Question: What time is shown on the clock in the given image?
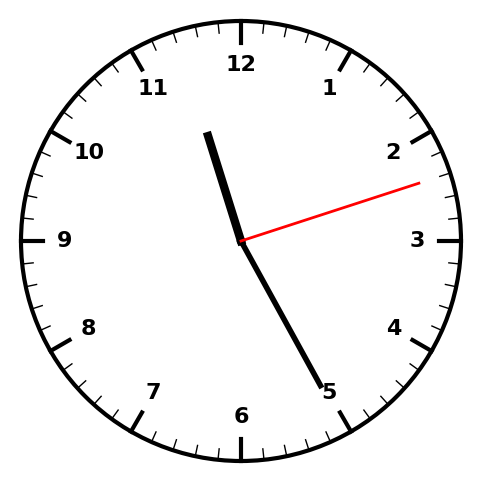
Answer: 11:25:12